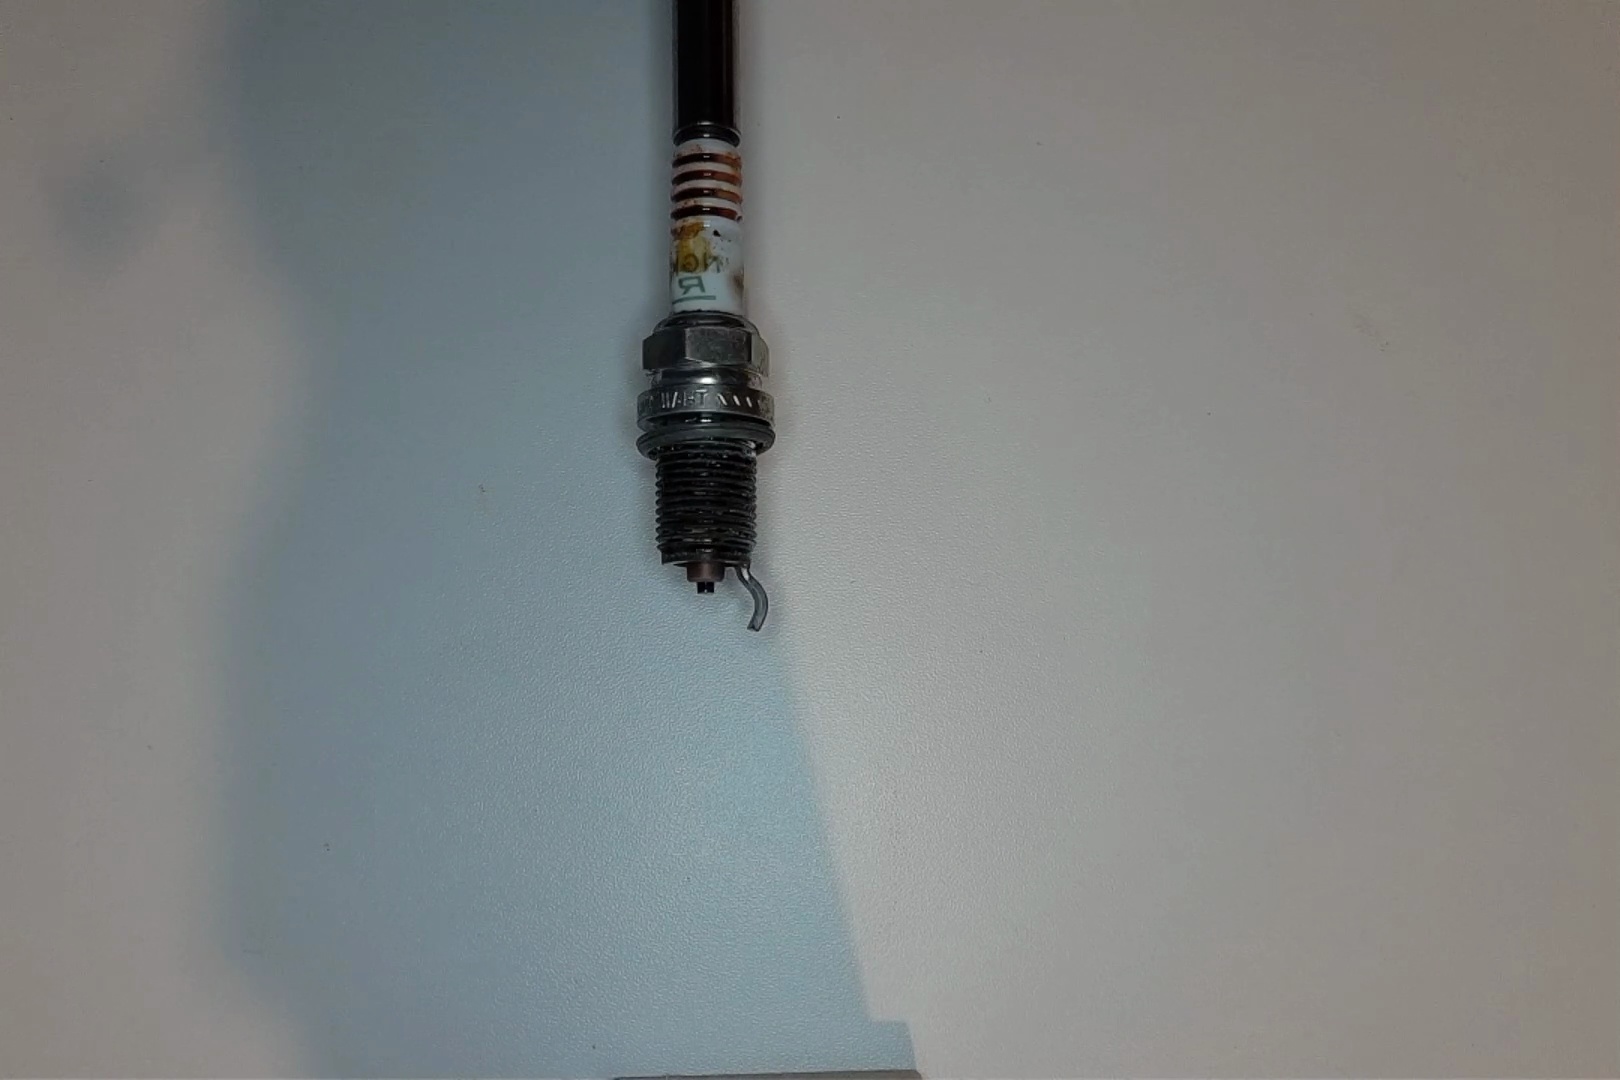
Label: anomaly